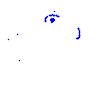
Particle: electron